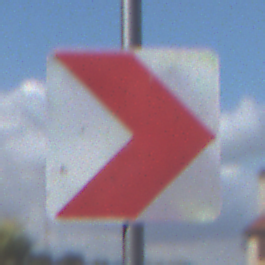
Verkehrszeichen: RichtungstafelnInKurvenKleinLinks
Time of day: MorningAfternoon
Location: Outdoor (Suburban)
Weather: PartlyCloudy
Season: NotSpecified
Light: Natural